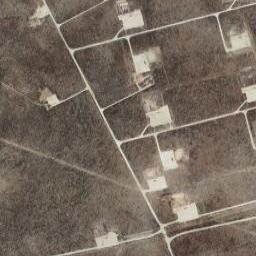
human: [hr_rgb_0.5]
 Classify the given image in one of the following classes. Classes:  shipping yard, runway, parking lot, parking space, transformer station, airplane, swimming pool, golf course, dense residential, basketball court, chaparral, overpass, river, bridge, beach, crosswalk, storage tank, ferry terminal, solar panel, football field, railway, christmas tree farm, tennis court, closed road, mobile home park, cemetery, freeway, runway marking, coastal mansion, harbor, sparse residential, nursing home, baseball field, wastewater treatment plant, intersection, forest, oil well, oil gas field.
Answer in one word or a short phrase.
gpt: oil gas field